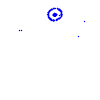
Particle: pion